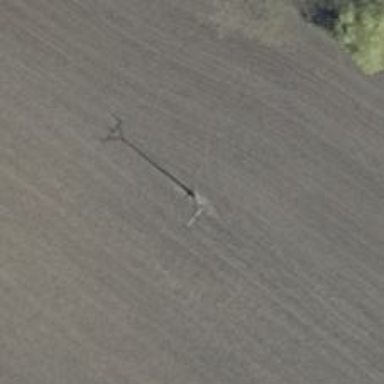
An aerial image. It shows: Power pole.